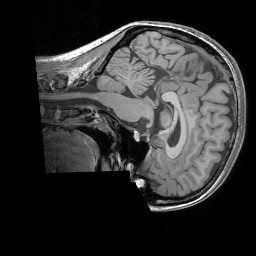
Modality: T1w
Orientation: sagittal
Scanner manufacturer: siemens
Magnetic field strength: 3 T
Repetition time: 1.83 s
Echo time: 0.00303 s